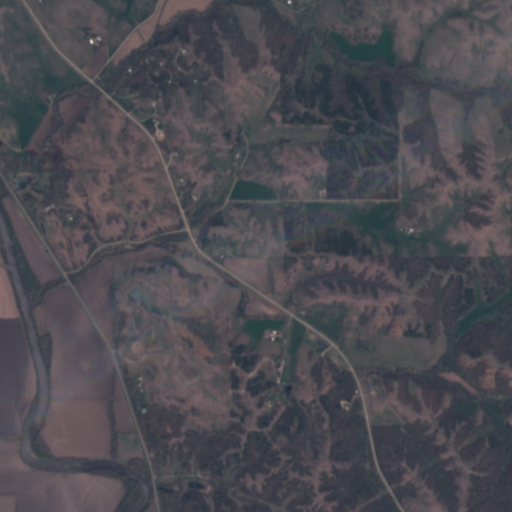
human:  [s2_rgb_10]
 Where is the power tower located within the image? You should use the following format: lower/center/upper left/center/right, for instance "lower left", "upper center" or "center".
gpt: The power tower is located in the lower right of the image.
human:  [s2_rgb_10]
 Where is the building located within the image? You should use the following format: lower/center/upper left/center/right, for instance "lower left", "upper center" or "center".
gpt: The building is located in the center of the image.
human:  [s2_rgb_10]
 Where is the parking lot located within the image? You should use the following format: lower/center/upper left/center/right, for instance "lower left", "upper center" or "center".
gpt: There is no parking lot in the image.